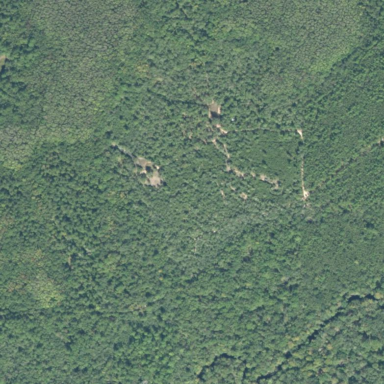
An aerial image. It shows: Mixed woodland with various types of leaves.